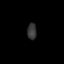
Tissue: lung
Cell type: Myeloid cells
Senescence score: 0.1863
Nuclear area (px): 152
Mean DAPI intensity: 52.895